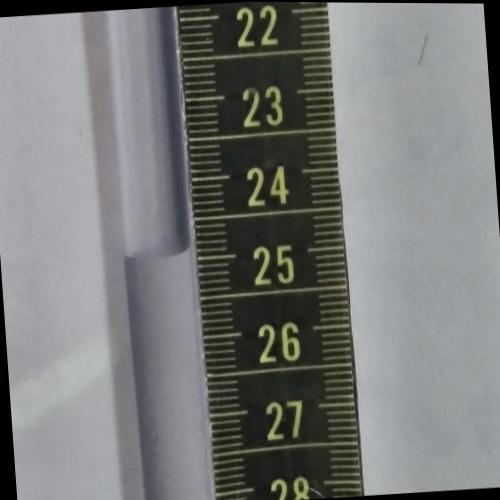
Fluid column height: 24.9 cm